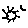
Label: sun